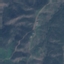
Land use / land cover: HerbaceousVegetation